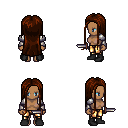
a pixel art fantasy rpg character, female body template, human, dark skin, steel arm armor, gold greaves, brown extra-long hairstyle, black shoes, dagger, four views (front, back, left, right), 2x2 character sprite sheet, small pixel art, hard edges, no anti-aliasing